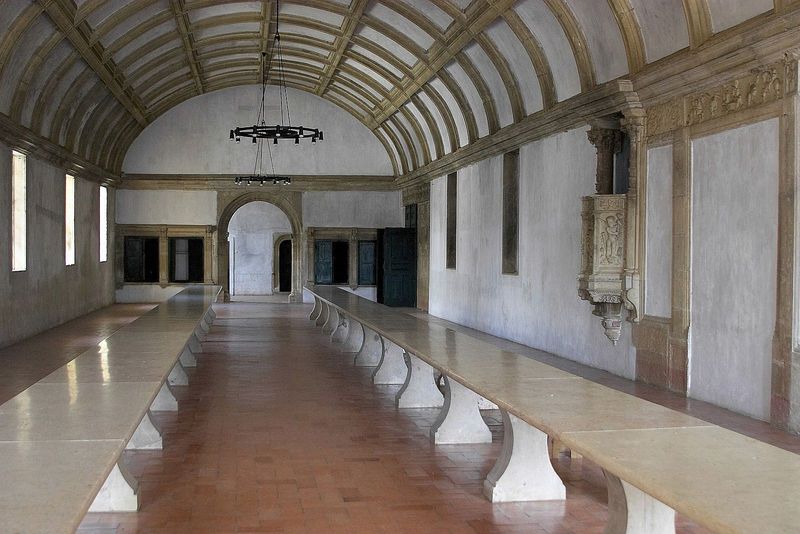
Titel: Christusritterkloster, auch Templerritterburg, Convento da Ordem de Cristo, in Tomar
Standort: Tomar, Convento da Ordem de Cristo (EU - P - Ribatejo)
Schlagwörter: weiß, fenster, hell, holz, lampe, licht, marmor, raum, tisch, tische, tür, wand, stein, spiegelung, boden, decke, relief, bogen, leere, läden, saal, tafel, leuchter, wände, eingang, gewölbe, bänke, kanzel, gefache, bänke halle holz kronleuchter, halle bänke kronleuchter, fliesen runddecke